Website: walmart
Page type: payment
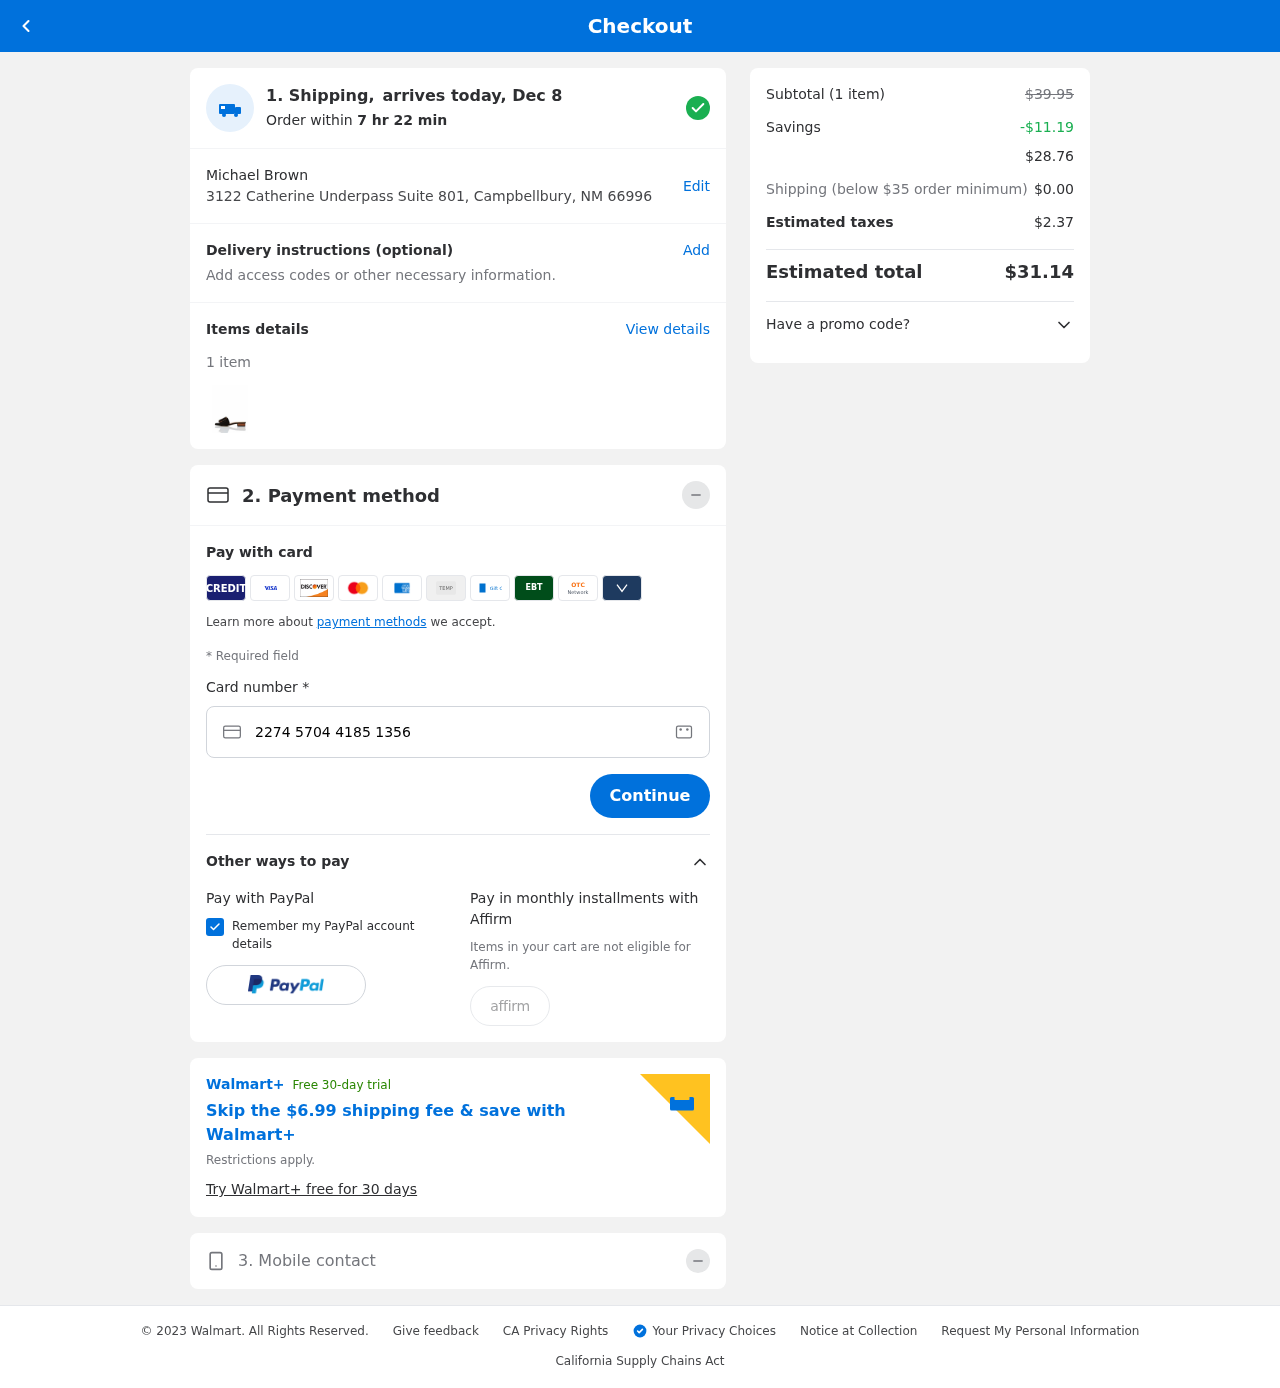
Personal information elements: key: PII_FULLNAME
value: Michael Brown
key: PII_STREET
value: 3122 Catherine Underpass Suite 801
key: PII_CITY_STATE_ZIP
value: Campbellbury, NM 66996
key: PII_CARD_NUMBER
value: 2274 5704 4185 1356
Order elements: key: ORDER_DELIVERY_DATE
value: Dec 8
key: ORDER_NUM_ITEMS
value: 1
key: ORDER_SUBTOTAL_BEFORE_SAVINGS
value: $39.95
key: ORDER_SAVINGS
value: -$11.19
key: ORDER_SUBTOTAL
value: $28.76
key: ORDER_SHIPPING_COST
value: $0.00
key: ORDER_TAX
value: $2.37
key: ORDER_TOTAL
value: $31.14